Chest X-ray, PA view. Patient: 52 years old, sex M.
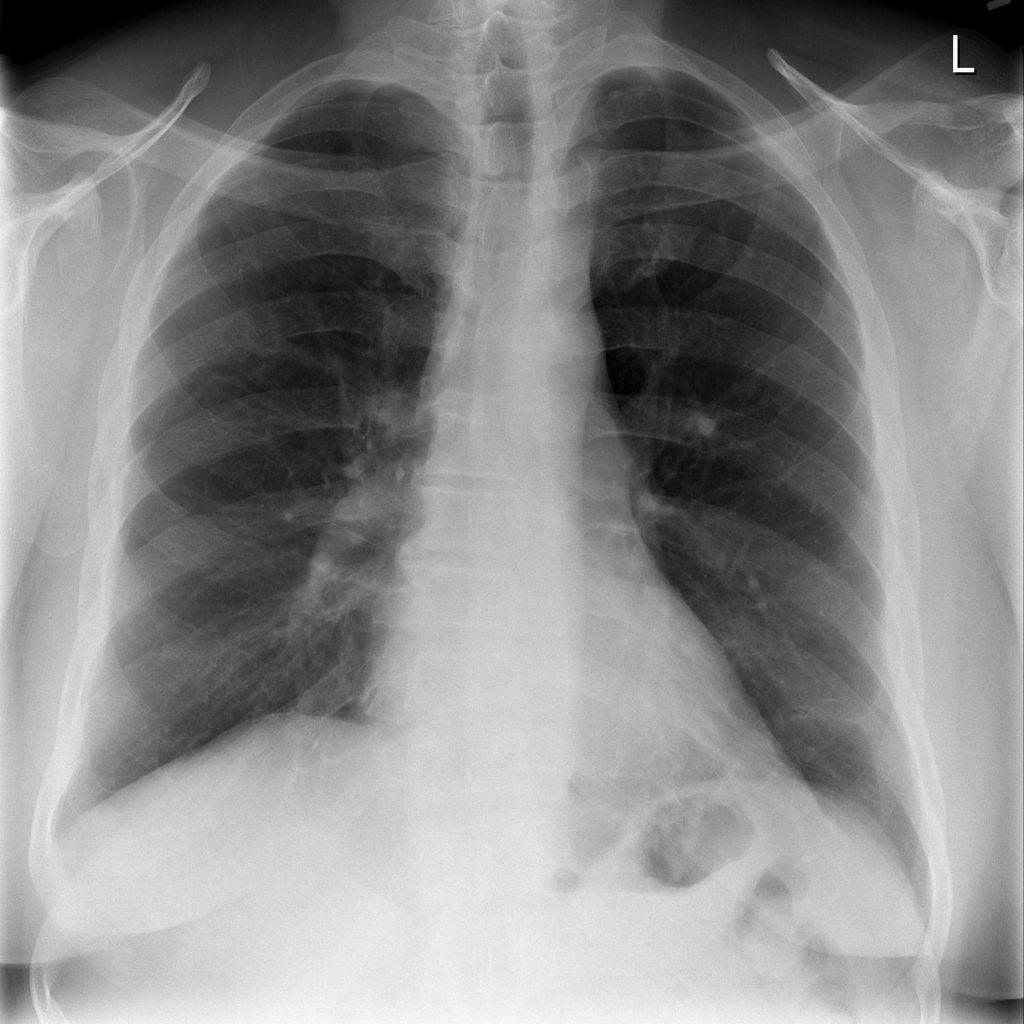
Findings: No Finding